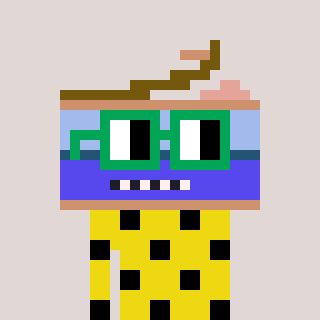
a pixel art character with square green glasses, a canned ham-shaped head and a yellow-colored body on a warm background